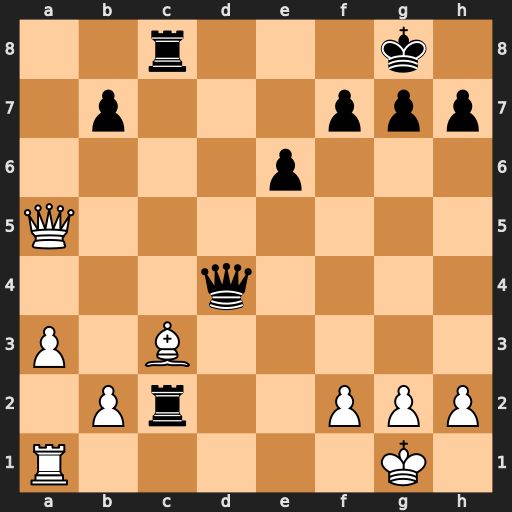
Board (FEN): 2r3k1/1p3ppp/4p3/Q7/3q4/P1B5/1Pr2PPP/R5K1
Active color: w
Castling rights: -
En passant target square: -
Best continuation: Bxd4 Rc1+ Qe1